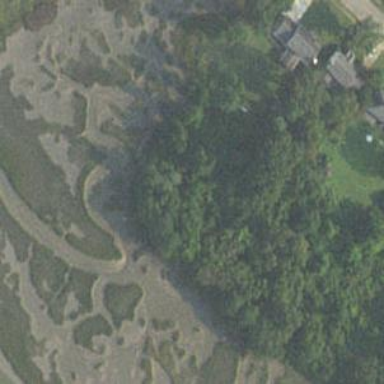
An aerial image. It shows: Bird hide located in leisure land area.